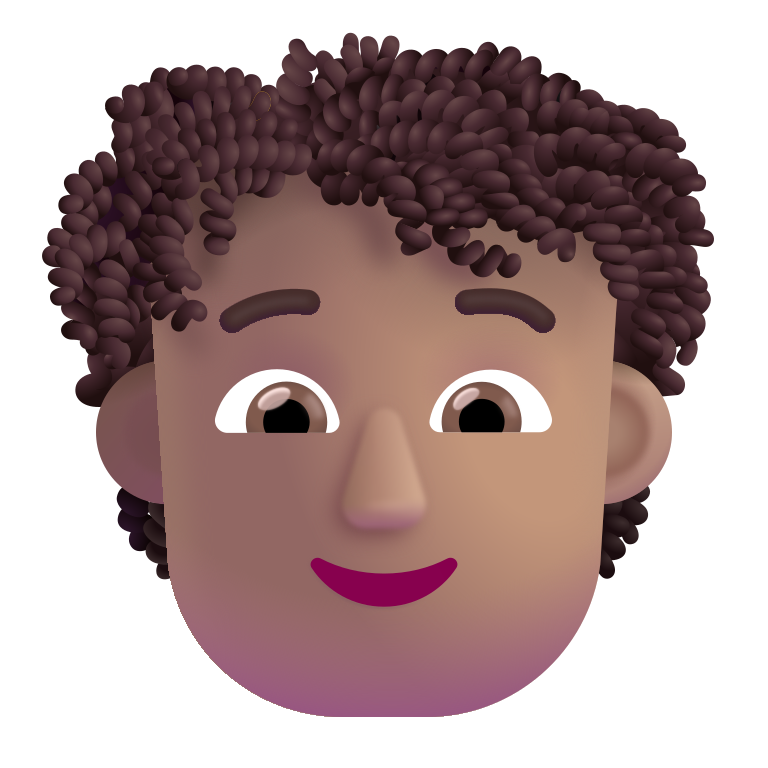
person curly hair color